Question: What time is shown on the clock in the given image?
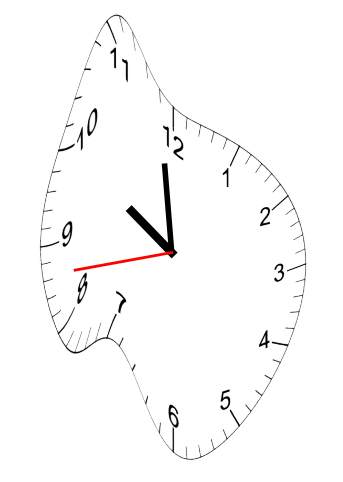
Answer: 09:58:43